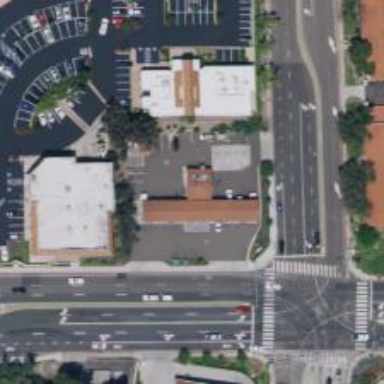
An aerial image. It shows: Convenience shop.